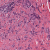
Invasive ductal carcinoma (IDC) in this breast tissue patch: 1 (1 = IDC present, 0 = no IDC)